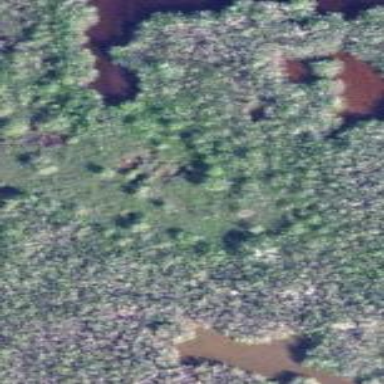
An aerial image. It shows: Saltmarsh wetland characterized by plant community of Saltwater Marshes/Halophytic Herbaceous Prairie.